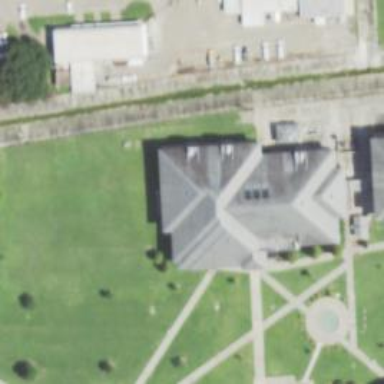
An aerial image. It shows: College building.